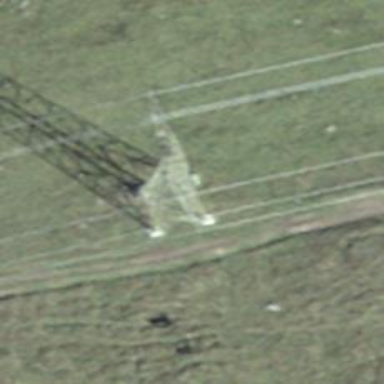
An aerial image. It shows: Lattice structure tower used for power distribution.